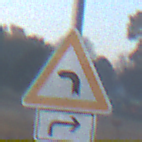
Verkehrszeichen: KurveLinks
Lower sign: RichtungsangabeDurchPfeile5
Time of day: Dawn
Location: Outdoor (Nature)
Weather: Clear
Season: NotSpecified
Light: Natural